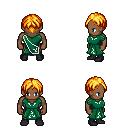
a pixel art fantasy rpg character, male body template, human, dark skin, sash dress, white pants, light blonde parted hairstyle, black shoes, four views (front, back, left, right), 2x2 character sprite sheet, small pixel art, hard edges, no anti-aliasing